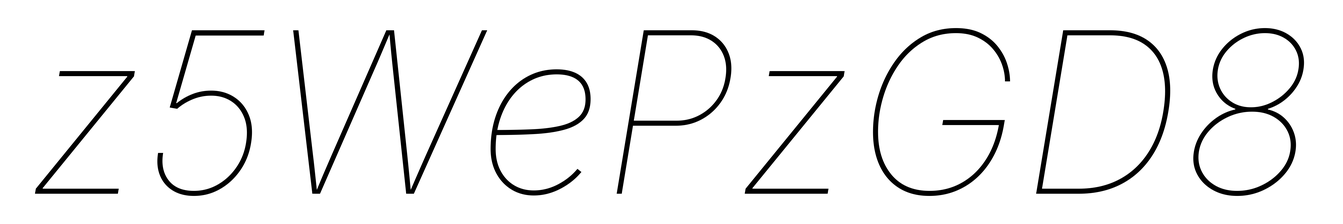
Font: Inter-Italic_Thin_Italic